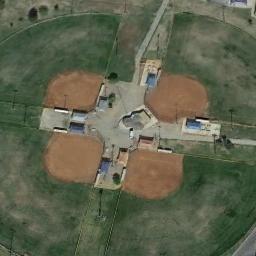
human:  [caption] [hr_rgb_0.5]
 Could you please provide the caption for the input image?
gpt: There is a boggy path by the baseball field .

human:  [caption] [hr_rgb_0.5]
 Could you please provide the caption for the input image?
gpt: Four baseball diamonds adjacent to each other make up a circle and some buildings among them .

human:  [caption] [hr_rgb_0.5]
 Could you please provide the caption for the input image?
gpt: Four baseball fields are distributed around the two roads .

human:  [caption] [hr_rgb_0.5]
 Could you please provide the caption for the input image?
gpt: There are four baseball diamonds in the grass along the roads surrounded by the houses .

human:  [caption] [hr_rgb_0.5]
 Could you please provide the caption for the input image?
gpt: Many houses are between four baseball diamonds .